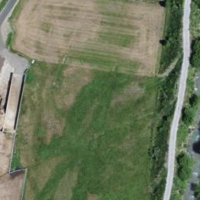
EUNIS habitat code: 24
Species observed at this site:
Melitaea diamina